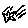
Label: star